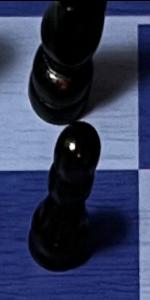
Label: Pawn_Black